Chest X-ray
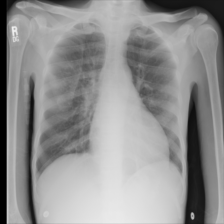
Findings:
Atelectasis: negative
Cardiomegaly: negative
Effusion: negative
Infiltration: negative
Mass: negative
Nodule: negative
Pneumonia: negative
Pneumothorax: negative
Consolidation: negative
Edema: negative
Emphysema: negative
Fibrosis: negative
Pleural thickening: negative
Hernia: negative